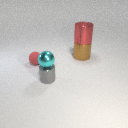
small cyan metal sphere above small gray metal cylinder